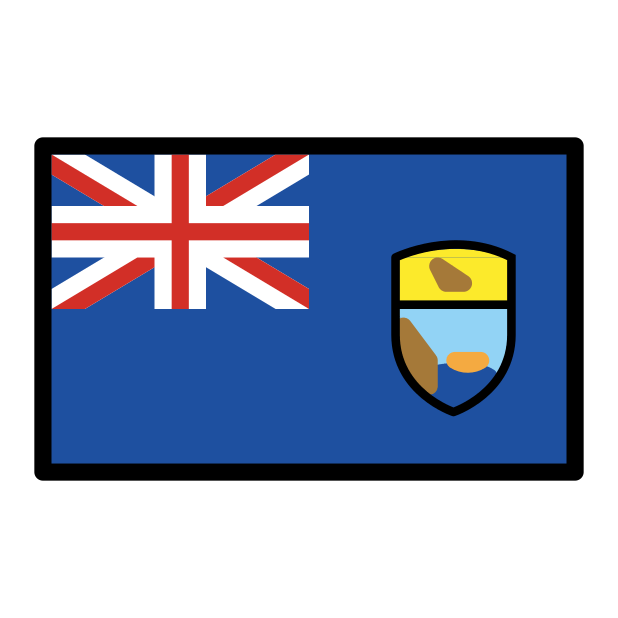
flag: Tristan da Cunha